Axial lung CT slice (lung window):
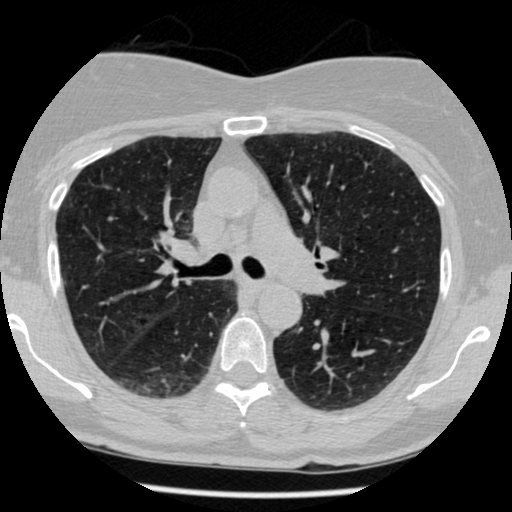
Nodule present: no